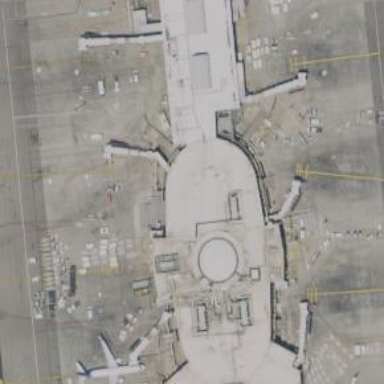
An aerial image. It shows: Airport gate.